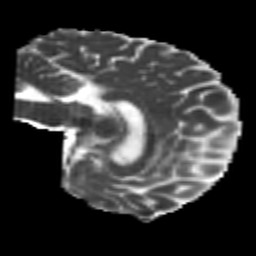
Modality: MD
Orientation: sagittal
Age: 22
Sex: male
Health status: healthy
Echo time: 0.074 s